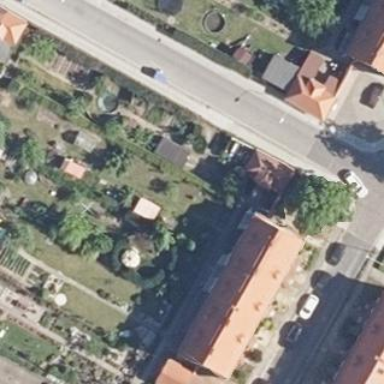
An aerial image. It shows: Residential building with red gabled roof.